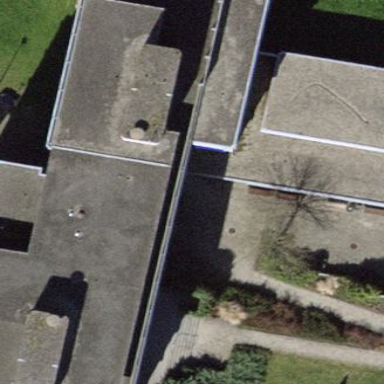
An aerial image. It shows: Hospital building with flat roof.